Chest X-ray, PA view. Patient: 52 years old, sex M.
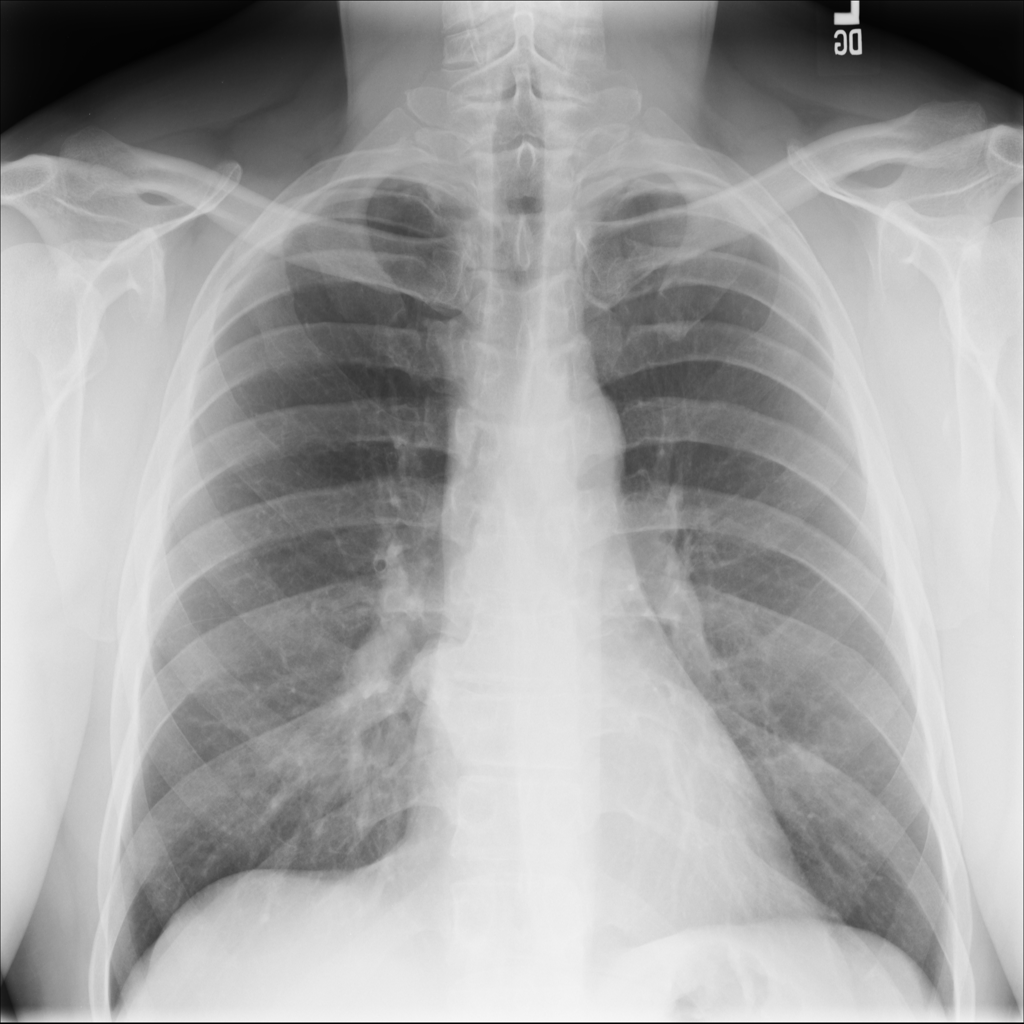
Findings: No Finding